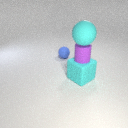
large cyan rubber sphere above small purple rubber cylinder